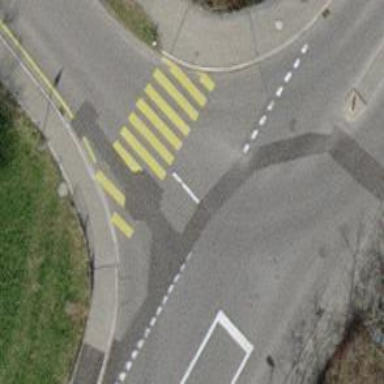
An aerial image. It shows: Marked crossing on the road.